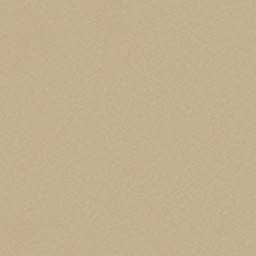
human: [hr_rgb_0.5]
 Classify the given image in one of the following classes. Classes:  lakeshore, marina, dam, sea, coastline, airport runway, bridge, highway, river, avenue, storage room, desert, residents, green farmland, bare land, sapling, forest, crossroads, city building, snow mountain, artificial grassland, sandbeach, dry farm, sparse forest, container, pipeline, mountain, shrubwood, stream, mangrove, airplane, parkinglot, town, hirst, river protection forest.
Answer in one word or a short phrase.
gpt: desert